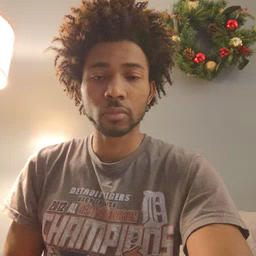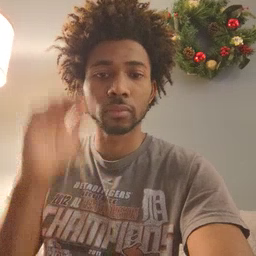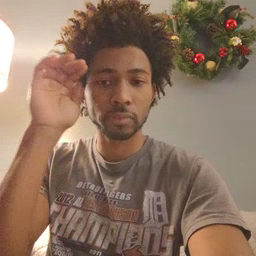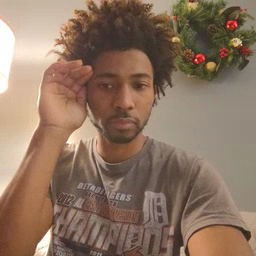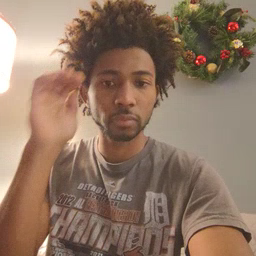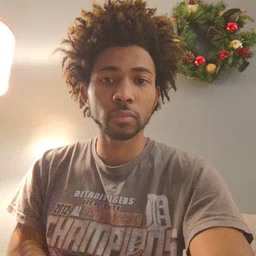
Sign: listen